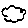
Label: cloud